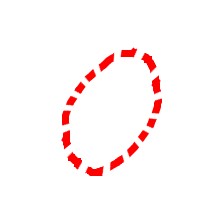
Shape: circle